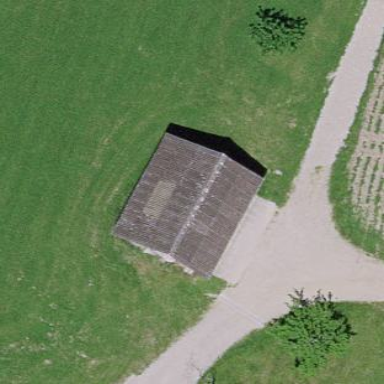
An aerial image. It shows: Shed building.